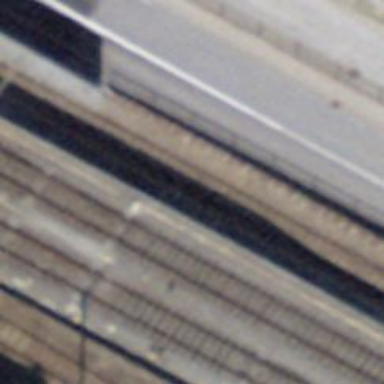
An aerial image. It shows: Railway switch.